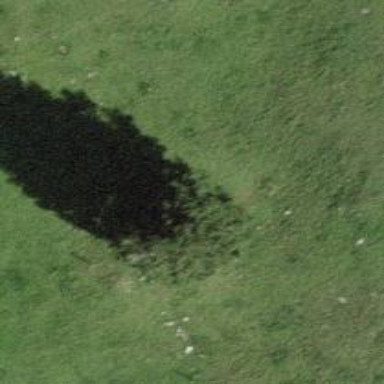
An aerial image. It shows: Evergreen tree with needle-leaved leaves.